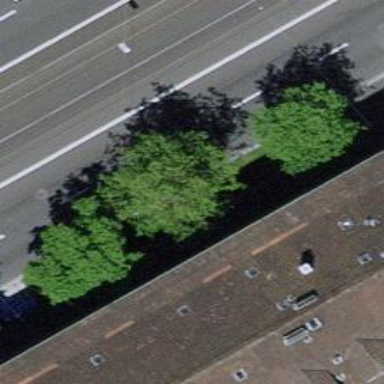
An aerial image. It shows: Tree-lined avenue.